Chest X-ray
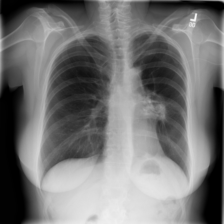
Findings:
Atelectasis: negative
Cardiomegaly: negative
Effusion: negative
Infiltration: positive
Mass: negative
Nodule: negative
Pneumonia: positive
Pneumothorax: negative
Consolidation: negative
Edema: negative
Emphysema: negative
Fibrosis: negative
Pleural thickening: negative
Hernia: negative